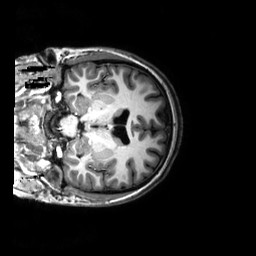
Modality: T1w
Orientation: coronal
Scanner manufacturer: philips
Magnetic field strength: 3 T
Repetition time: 0.0096 s
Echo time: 0.0046 s